Interaction volume radius: 10 \u00c5
Interaction volume height: 15 \u00c5
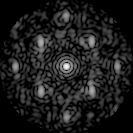
Disorder parameter: 0.446